Field crop: maize
Growth stage: 2
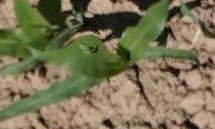
Species: maize